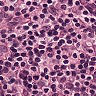
Metastatic tissue present: no